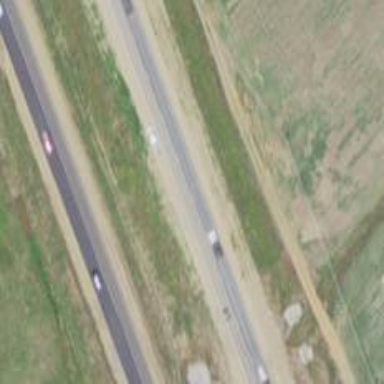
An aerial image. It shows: Primary highway with asphalt surface. It is dual carriageway.